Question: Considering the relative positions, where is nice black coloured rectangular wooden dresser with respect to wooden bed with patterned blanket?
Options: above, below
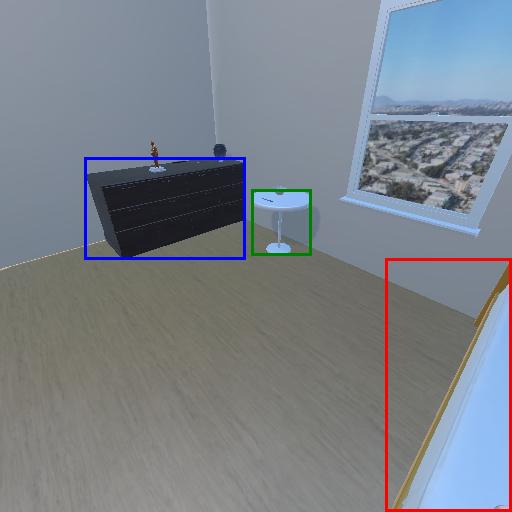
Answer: above